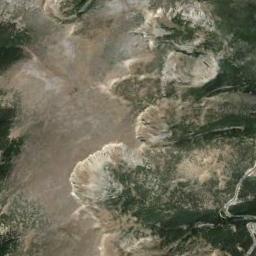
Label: mountain